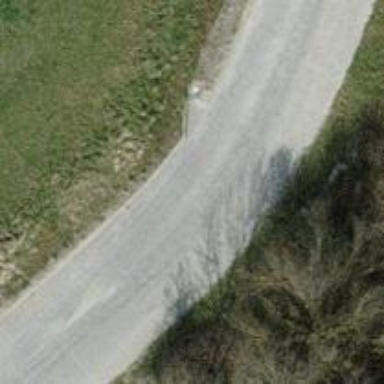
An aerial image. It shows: Driveway leading to service road.